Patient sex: M
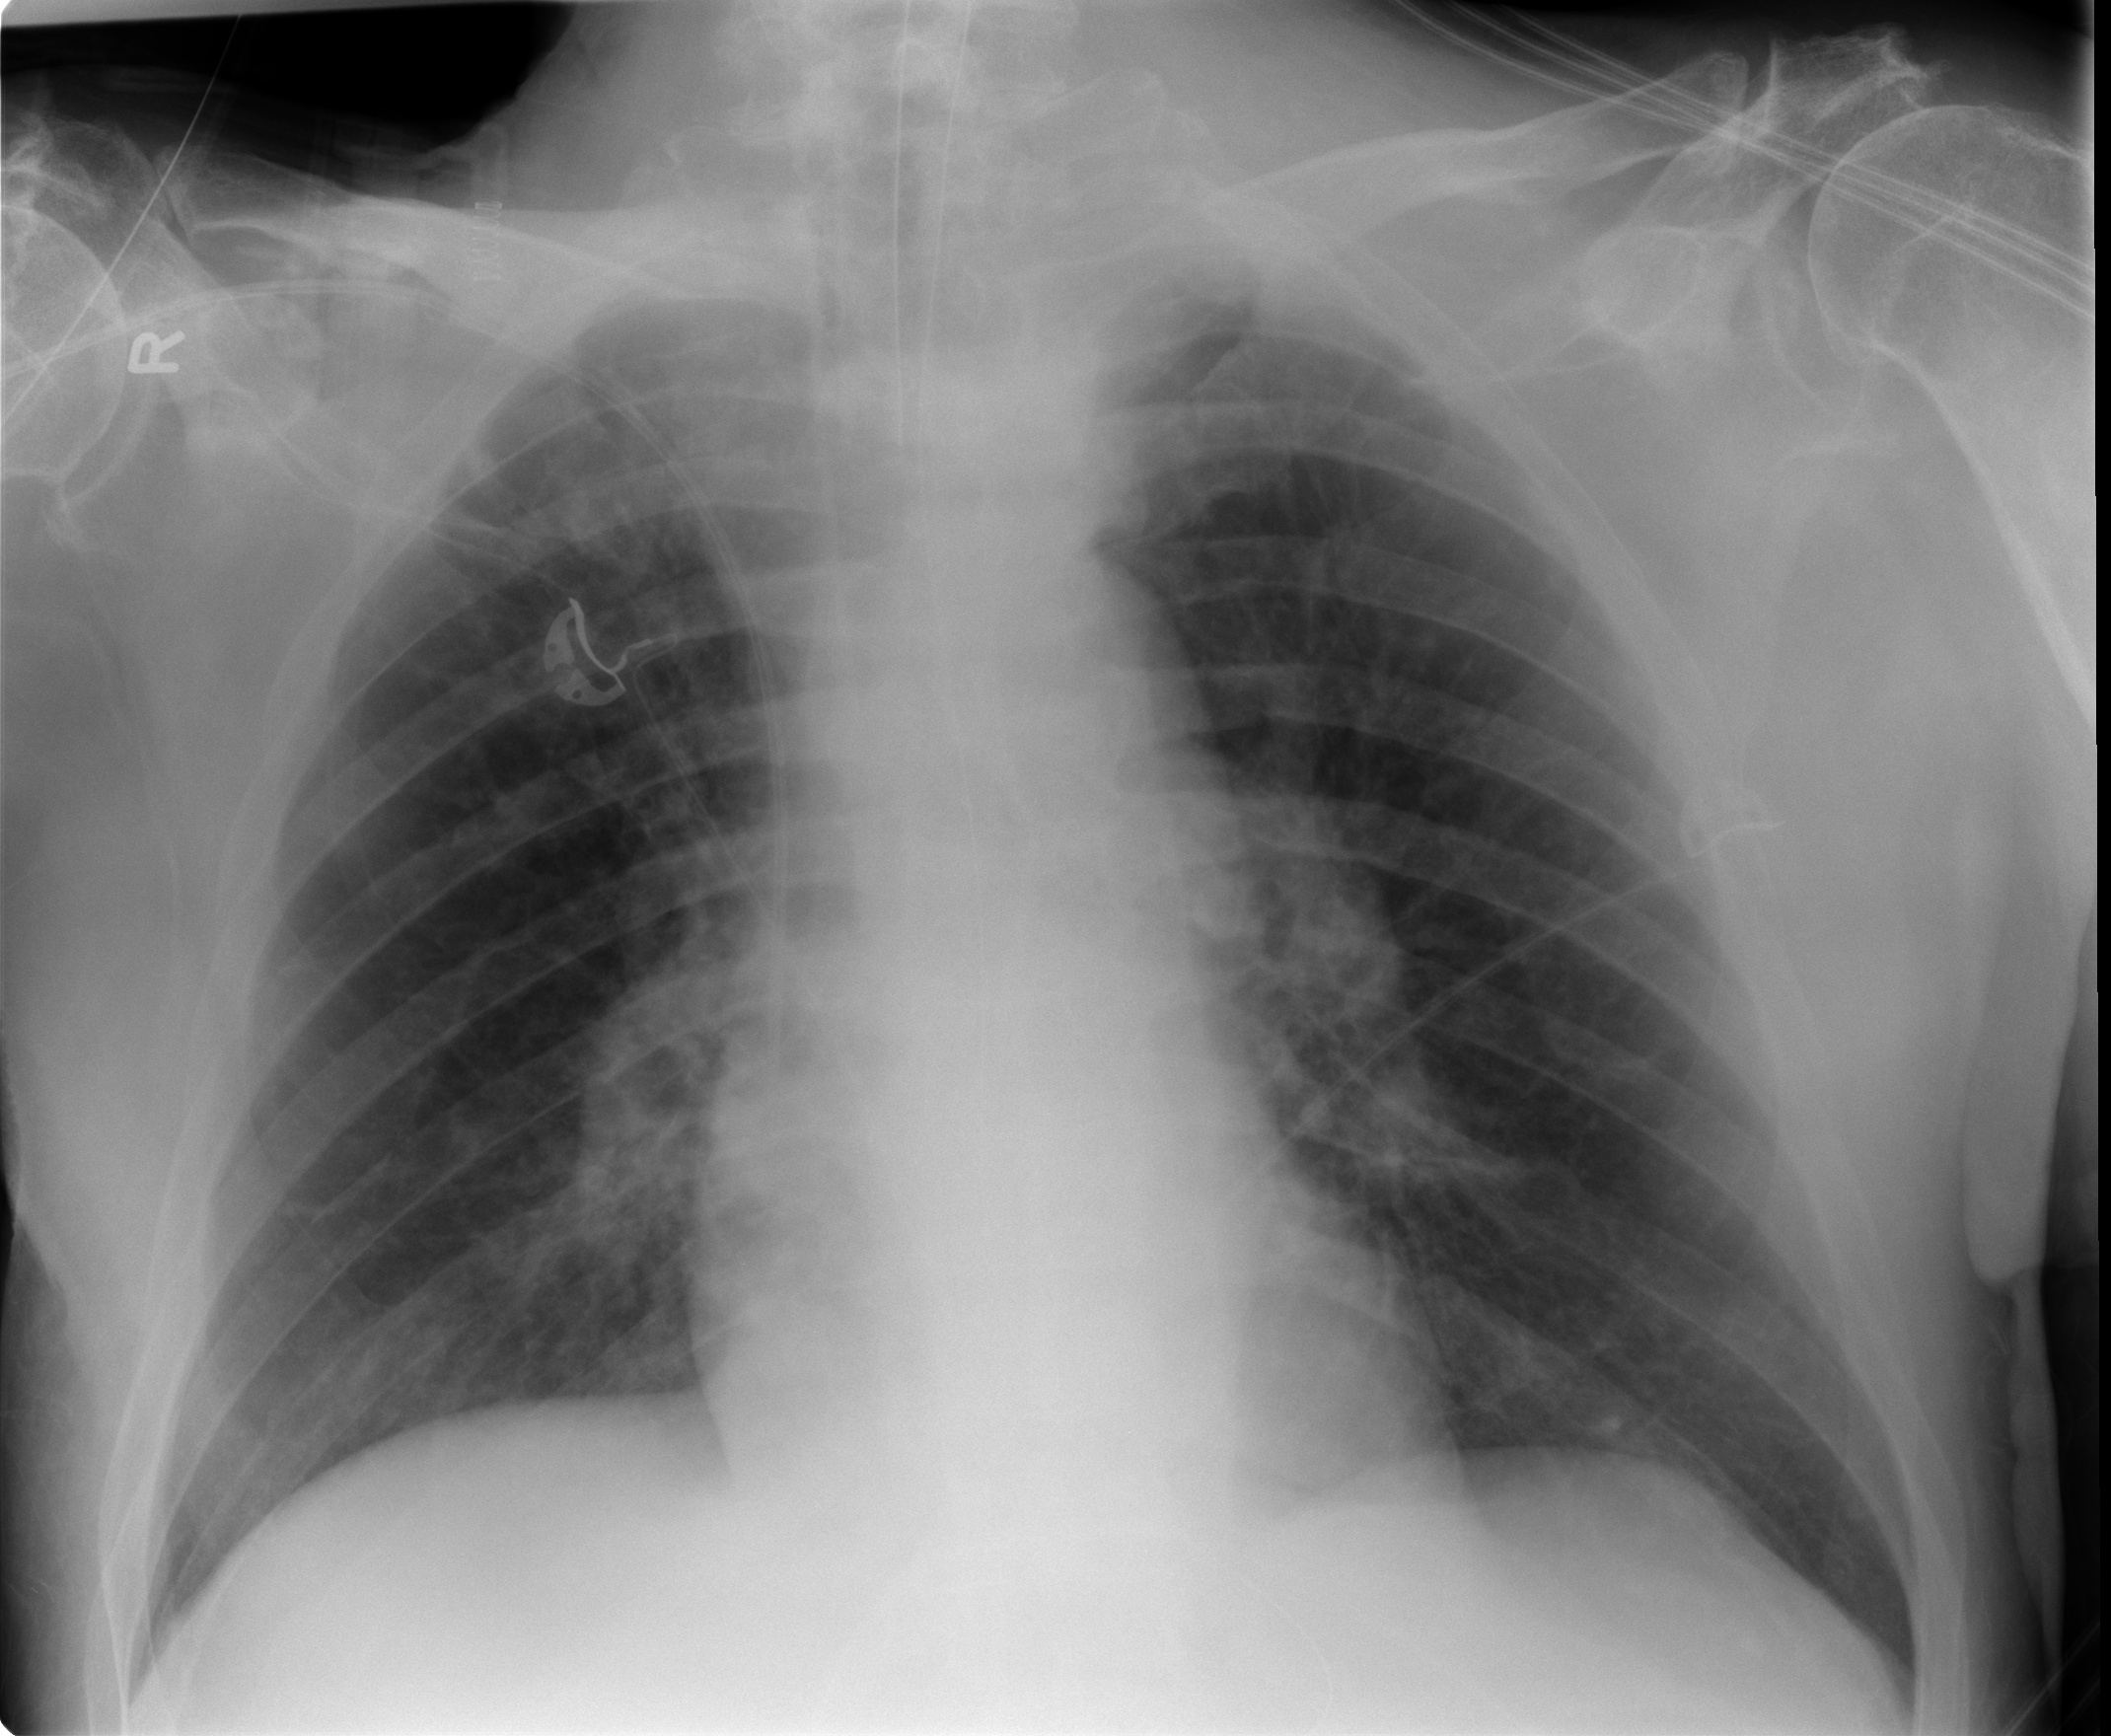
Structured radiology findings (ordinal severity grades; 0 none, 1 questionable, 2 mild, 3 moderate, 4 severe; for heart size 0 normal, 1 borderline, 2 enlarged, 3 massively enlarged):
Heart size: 0
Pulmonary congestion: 0
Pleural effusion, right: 0
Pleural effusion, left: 0
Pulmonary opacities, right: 1
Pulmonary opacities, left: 0
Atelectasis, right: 0
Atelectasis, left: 0